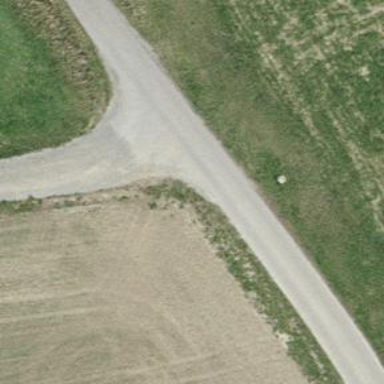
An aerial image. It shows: Gravel track with grade 2 quality.